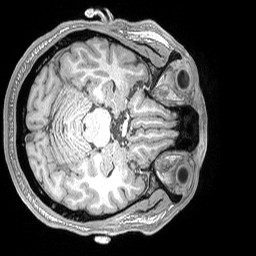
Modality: T1w
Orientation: axial
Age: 30
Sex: male
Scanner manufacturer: siemens
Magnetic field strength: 3 T
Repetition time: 2.53 s
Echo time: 0.00164 s